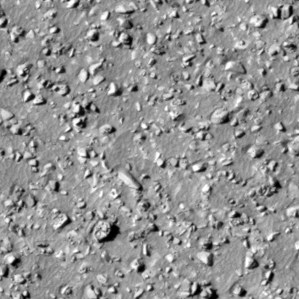
Label: non_frost